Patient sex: M
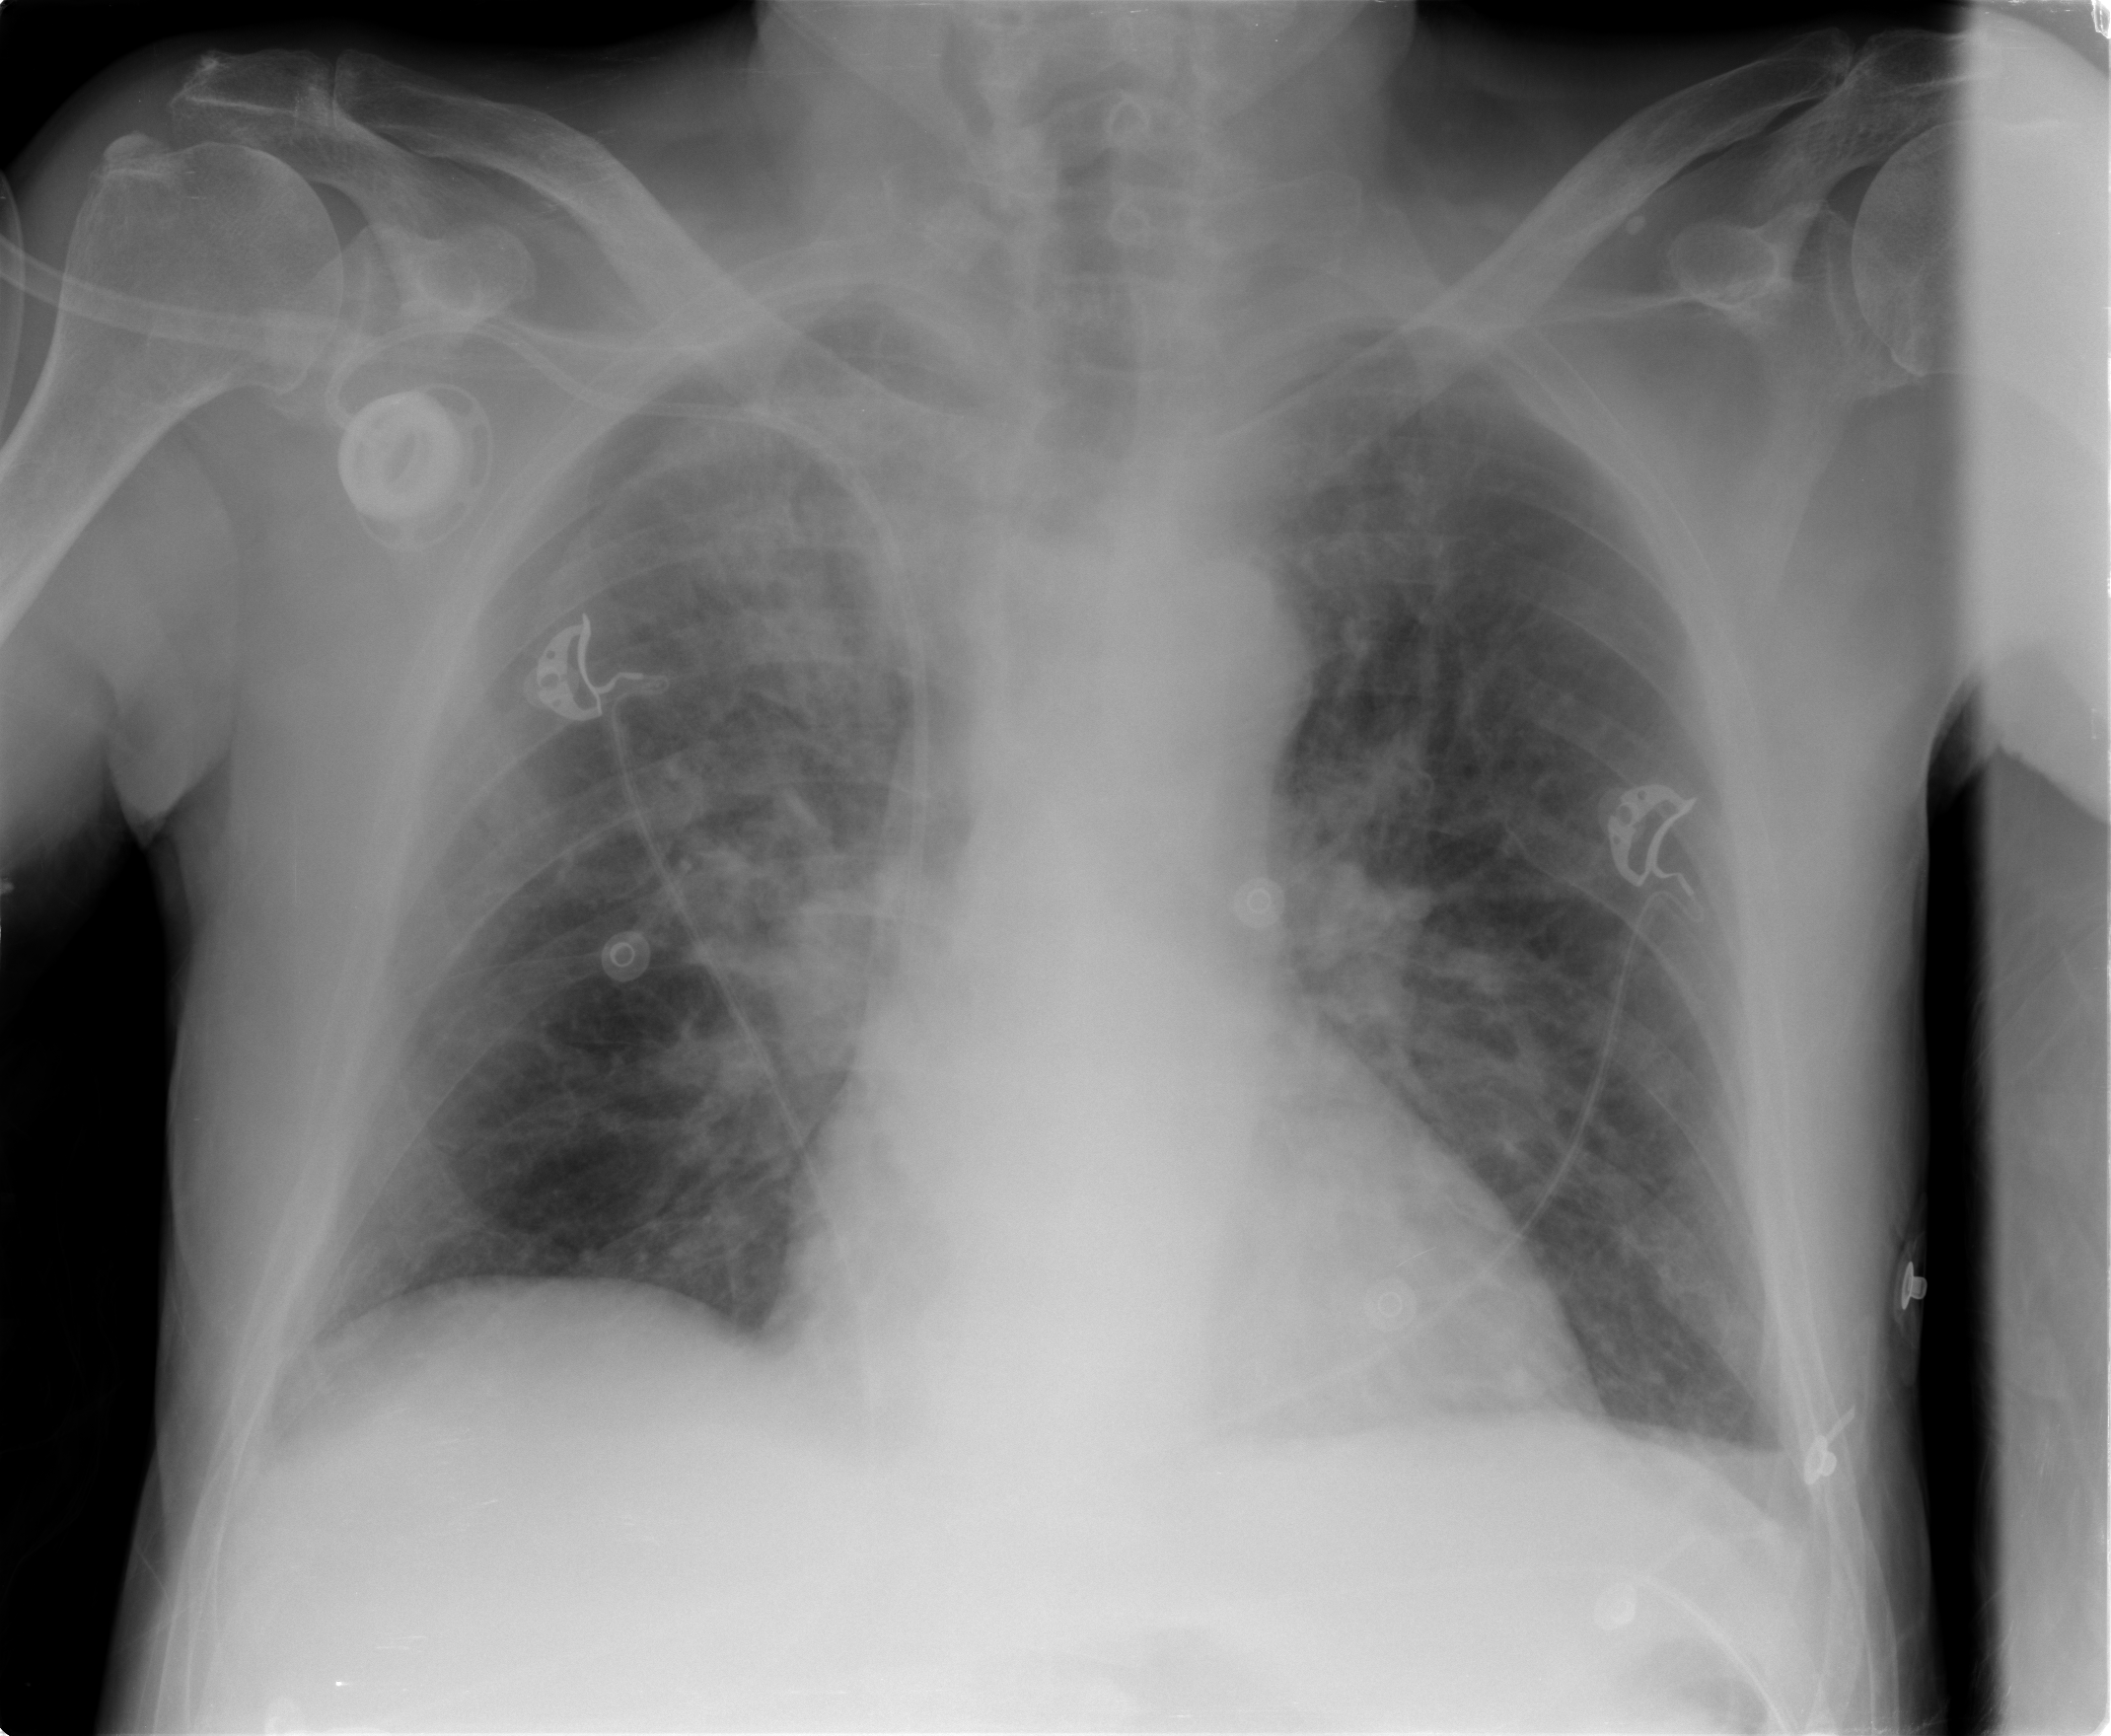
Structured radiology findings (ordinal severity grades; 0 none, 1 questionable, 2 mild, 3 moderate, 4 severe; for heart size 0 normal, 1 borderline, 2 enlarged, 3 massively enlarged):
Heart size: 0
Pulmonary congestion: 0
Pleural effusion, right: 0
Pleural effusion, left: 0
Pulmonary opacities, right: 3
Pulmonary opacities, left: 0
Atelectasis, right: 2
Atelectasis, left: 0